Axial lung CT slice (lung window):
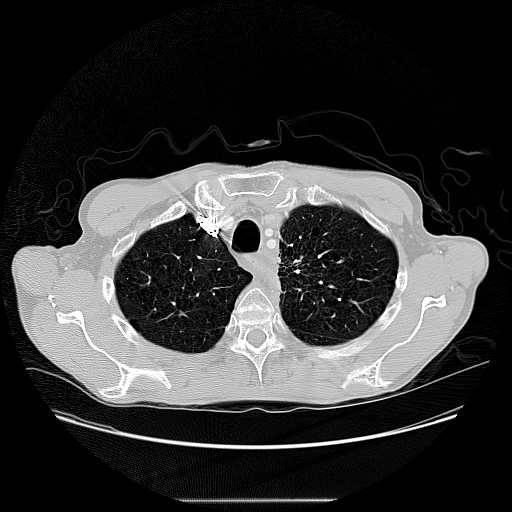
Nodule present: yes
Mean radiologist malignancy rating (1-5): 5